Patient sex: F
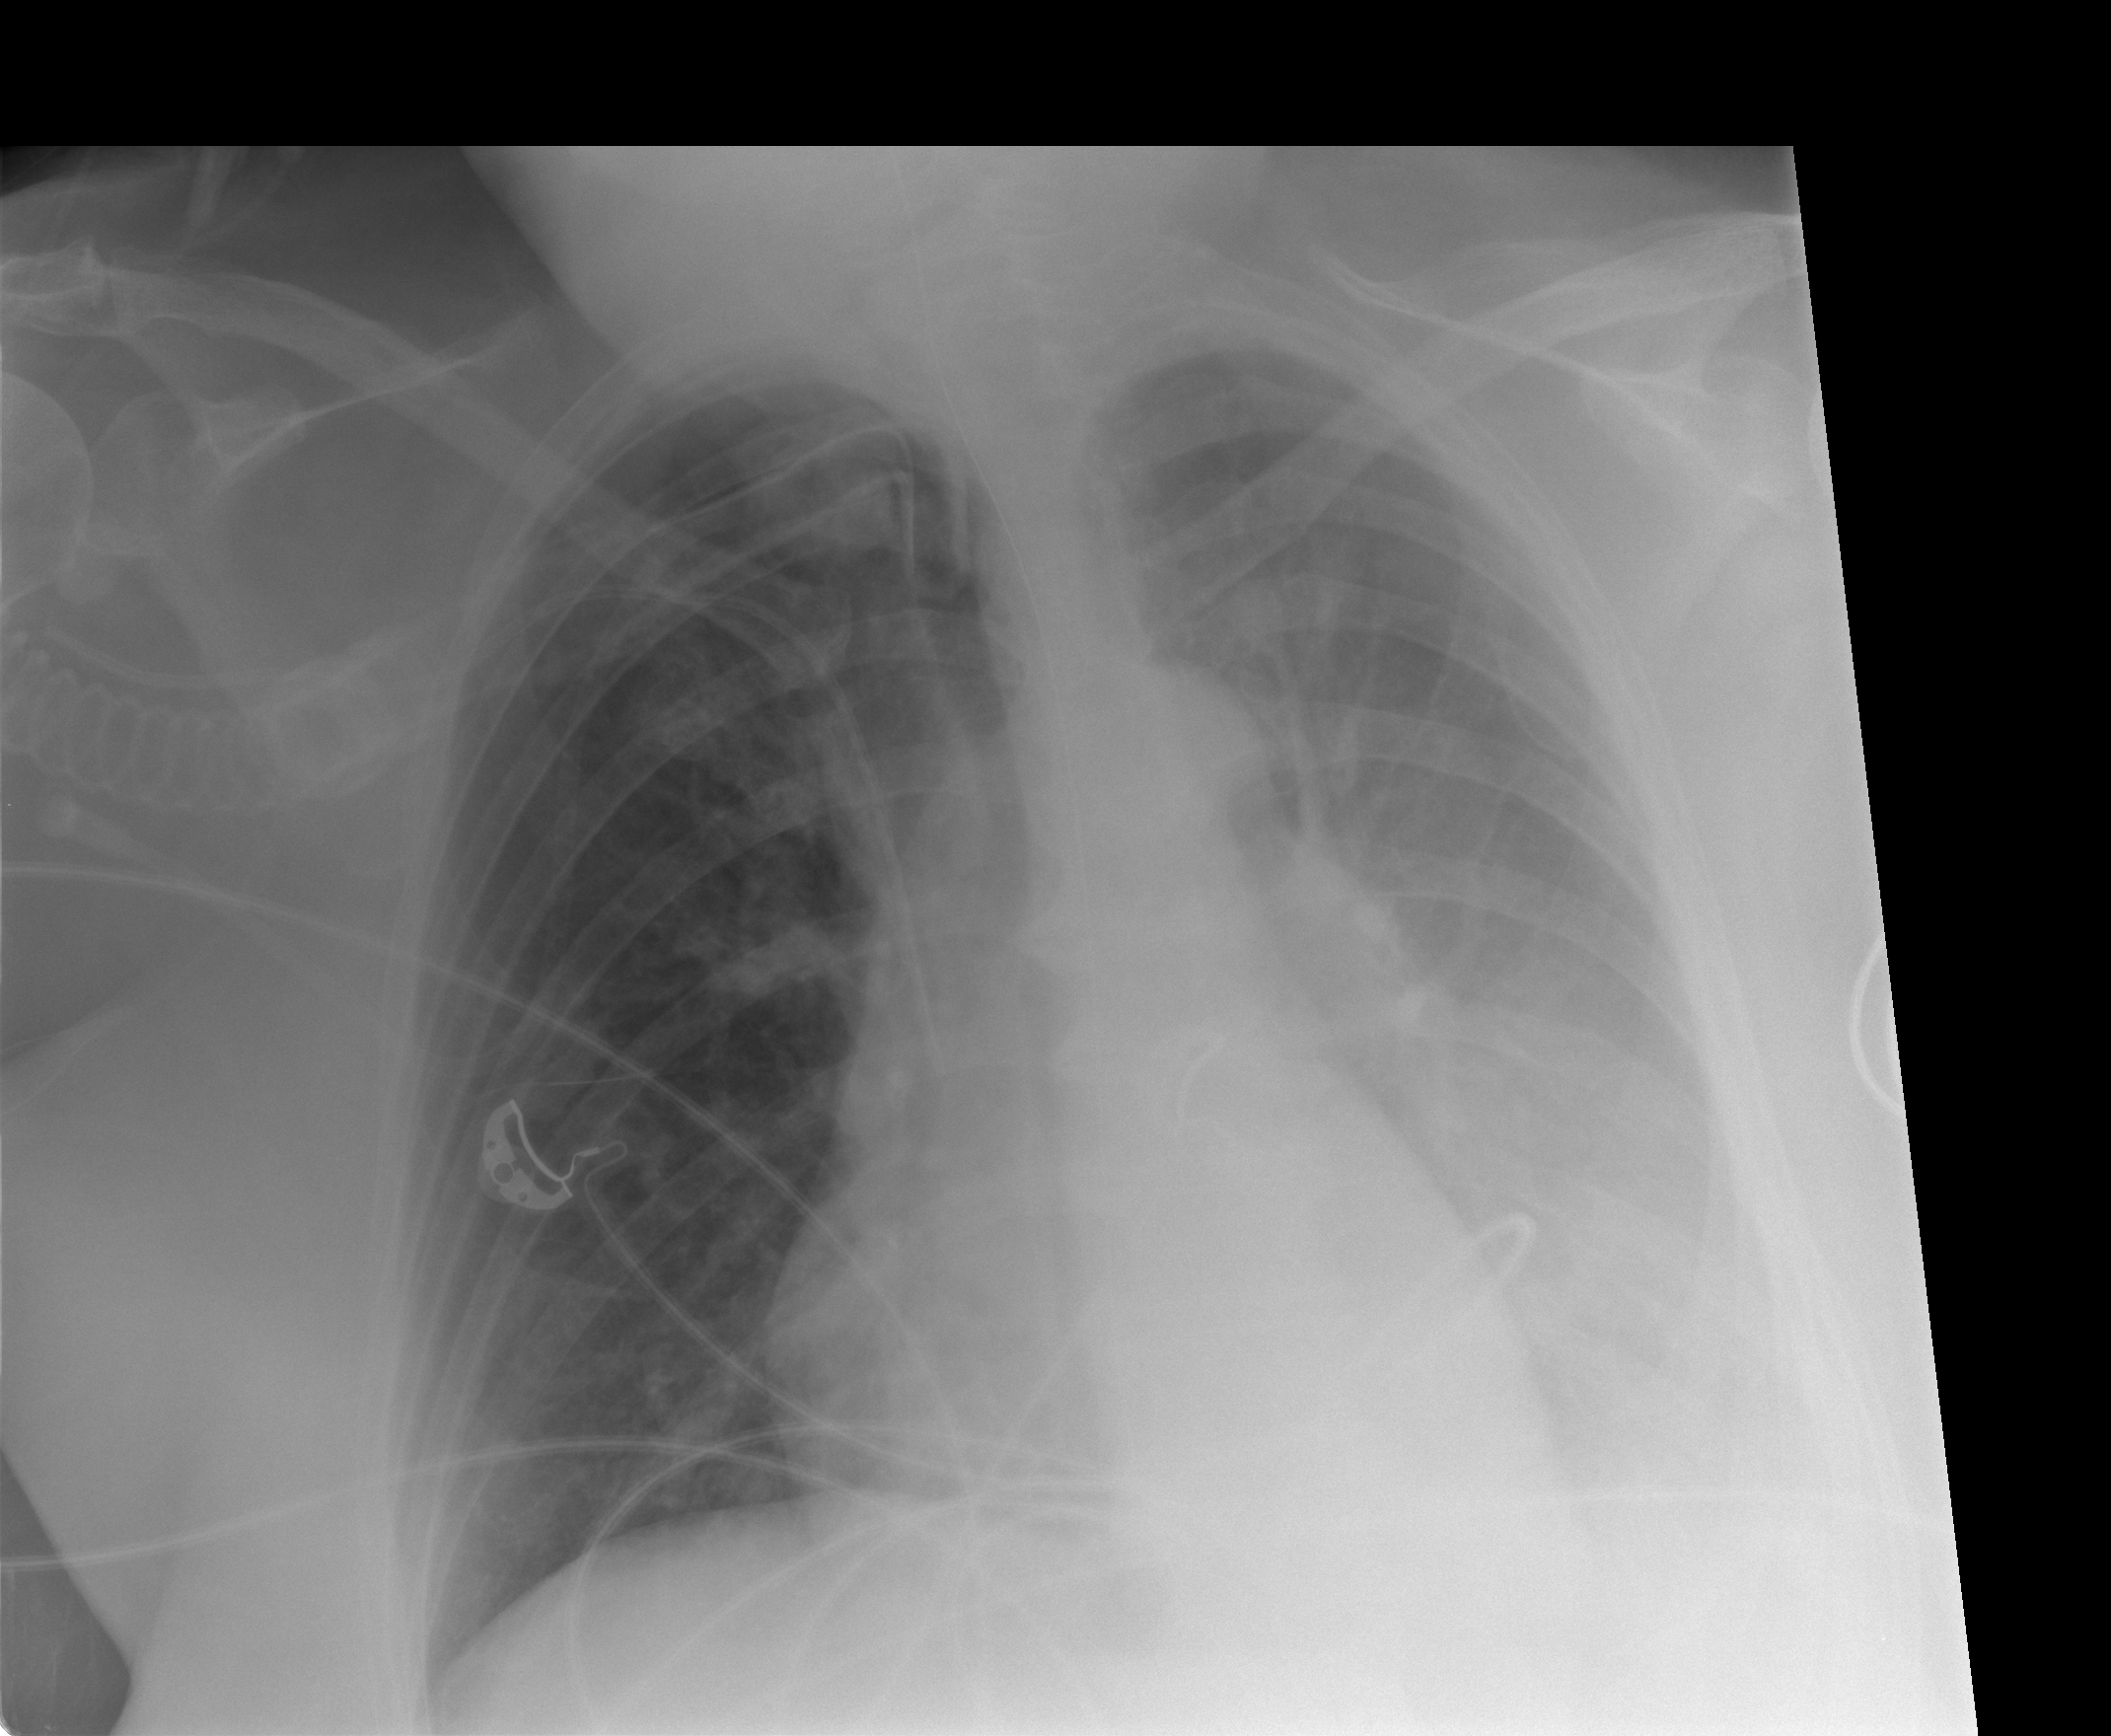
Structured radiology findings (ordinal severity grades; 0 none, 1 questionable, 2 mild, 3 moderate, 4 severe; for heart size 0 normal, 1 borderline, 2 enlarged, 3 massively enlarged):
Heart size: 2
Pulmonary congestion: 1
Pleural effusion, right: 0
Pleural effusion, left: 3
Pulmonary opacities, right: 2
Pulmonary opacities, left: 2
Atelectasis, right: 2
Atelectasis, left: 3